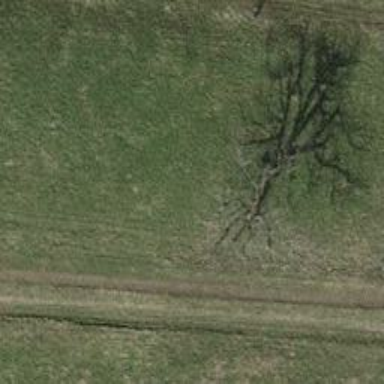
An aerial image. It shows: Beautiful tree in nature.